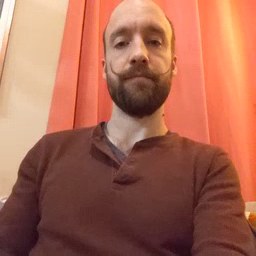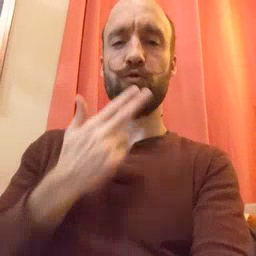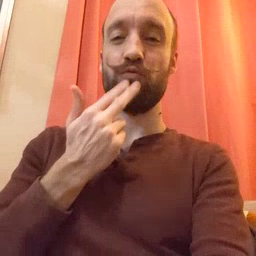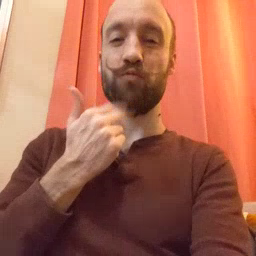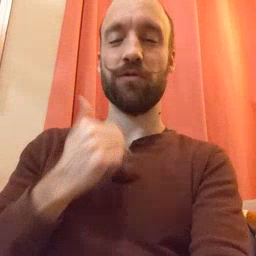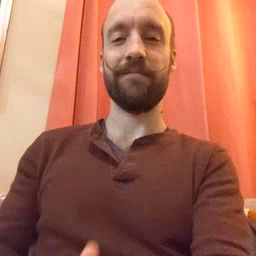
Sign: cute